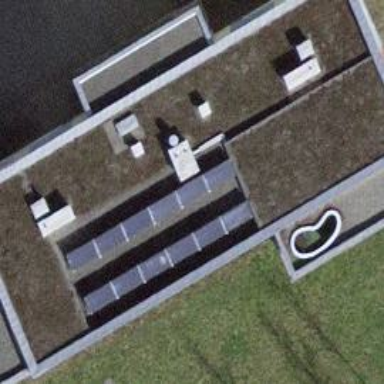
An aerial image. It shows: Solar photovoltaic panel generator.